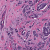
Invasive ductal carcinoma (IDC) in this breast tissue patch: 1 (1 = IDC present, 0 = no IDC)